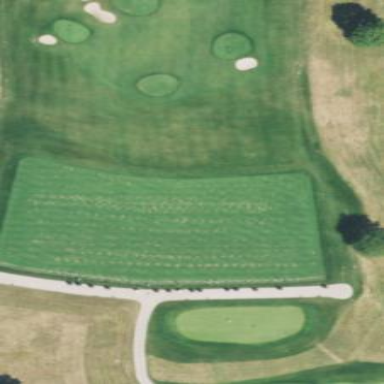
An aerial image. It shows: Golf tee.